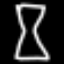
Label: hourglass